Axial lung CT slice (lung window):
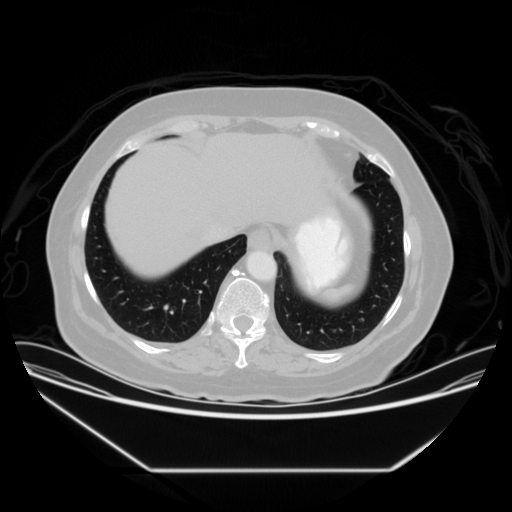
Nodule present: no